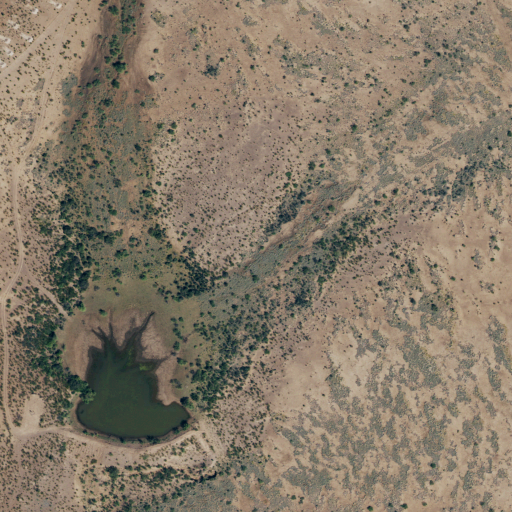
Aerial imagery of valley in Texas named Home Hollow containing shrub and grassland